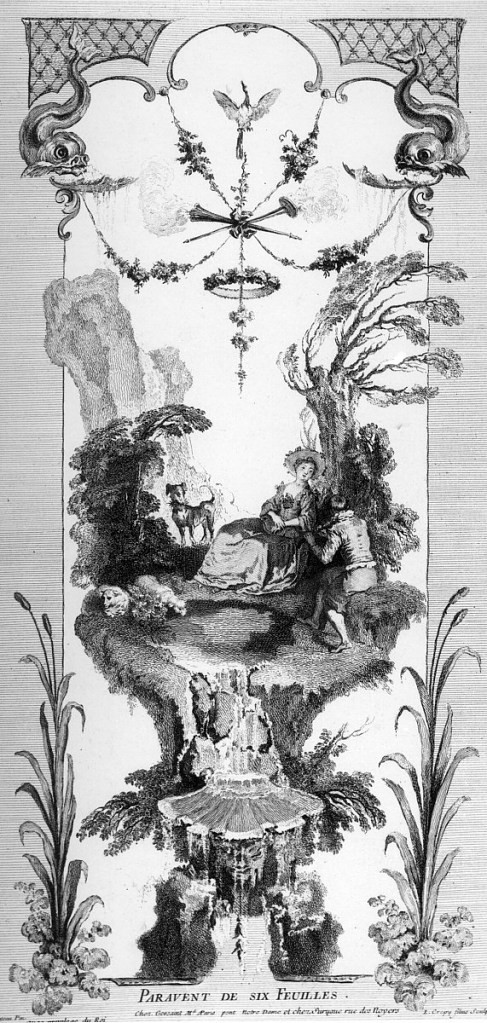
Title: Design for a Fan Leaf
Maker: Antoine Watteau, French, 1684–1721
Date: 1723-1735
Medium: Etching on laid paper
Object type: Bound print
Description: Sheet of arabesque ornament for a fan leaf. The design features a dog and a couple sitting in a landscape, with the man playing a flute for the listening woman. Other decorative motifs of the design include dolphins, garlands, horns, lozenges, a fountain, reeds, and sheep. The plate is signed and numbered.